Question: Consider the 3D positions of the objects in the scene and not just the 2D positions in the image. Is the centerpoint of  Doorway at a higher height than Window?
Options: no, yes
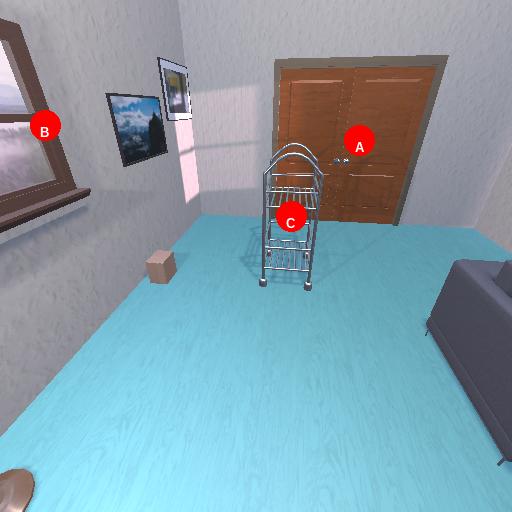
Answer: no